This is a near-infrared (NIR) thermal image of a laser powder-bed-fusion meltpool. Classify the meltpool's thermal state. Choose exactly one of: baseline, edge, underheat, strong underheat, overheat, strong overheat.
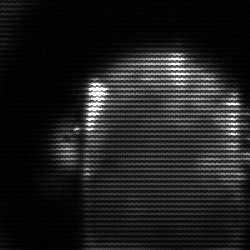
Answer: baseline